Question: In the formula bar the data shows up as '69.849999999' and in the cell as '69.85'. I am trying to get that number in the formula bar as '69.85'. I tried Copy and Paste Values and almost everything else that I can think of. Even formatting the cell as a number with only two decimal places. Nothing is working.
Any ideas?

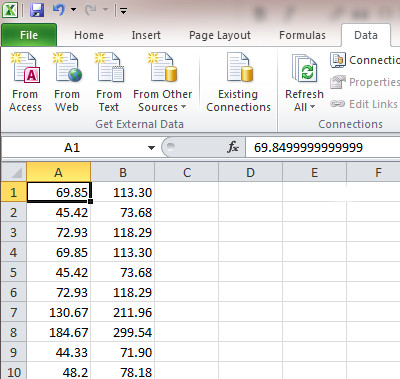
Answer: Try:
'''
=ROUND(A1,2)
'''
then select, Copy, Paste Special, Values.